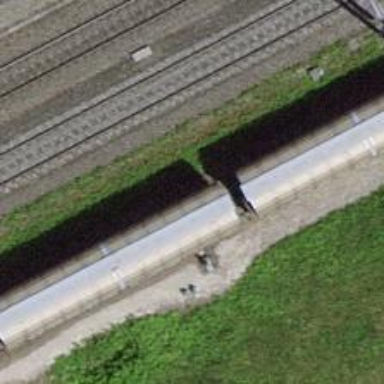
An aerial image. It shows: Single-track electrified railway spur with contact line for service.